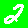
Digit: 2